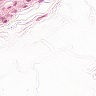
Metastatic tissue present: no